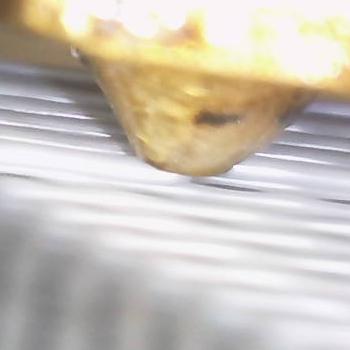
Flow rate: 100%